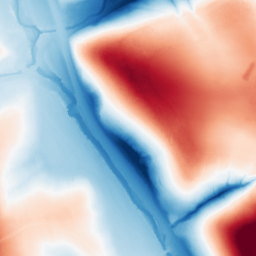
Category: classical
Decomposition family: gaussian
Decomposition parameters: sigma: 50
Upsampling method: lanczos
Upsampling parameters: scale: 8
Upsampling scale: 8